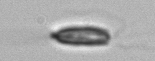
Label: Chrysochromulina